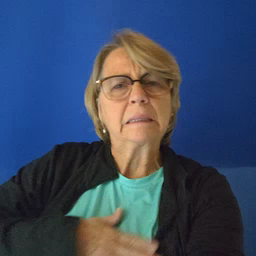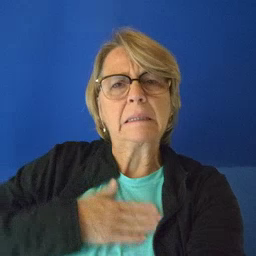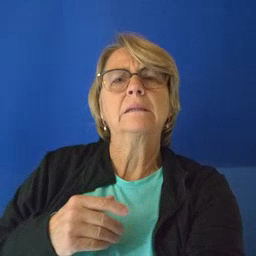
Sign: please